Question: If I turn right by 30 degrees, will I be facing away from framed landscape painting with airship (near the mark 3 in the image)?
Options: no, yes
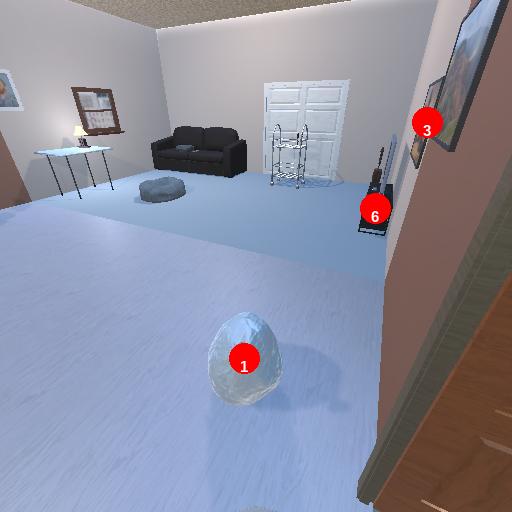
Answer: no